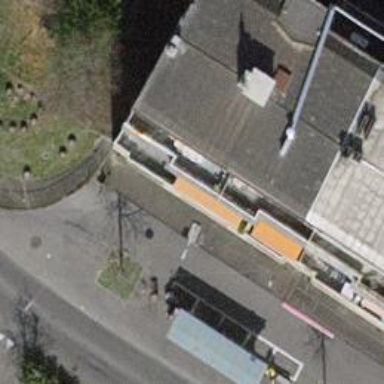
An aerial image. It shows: Restaurant.